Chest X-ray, PA view. Patient: 48 years old, sex F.
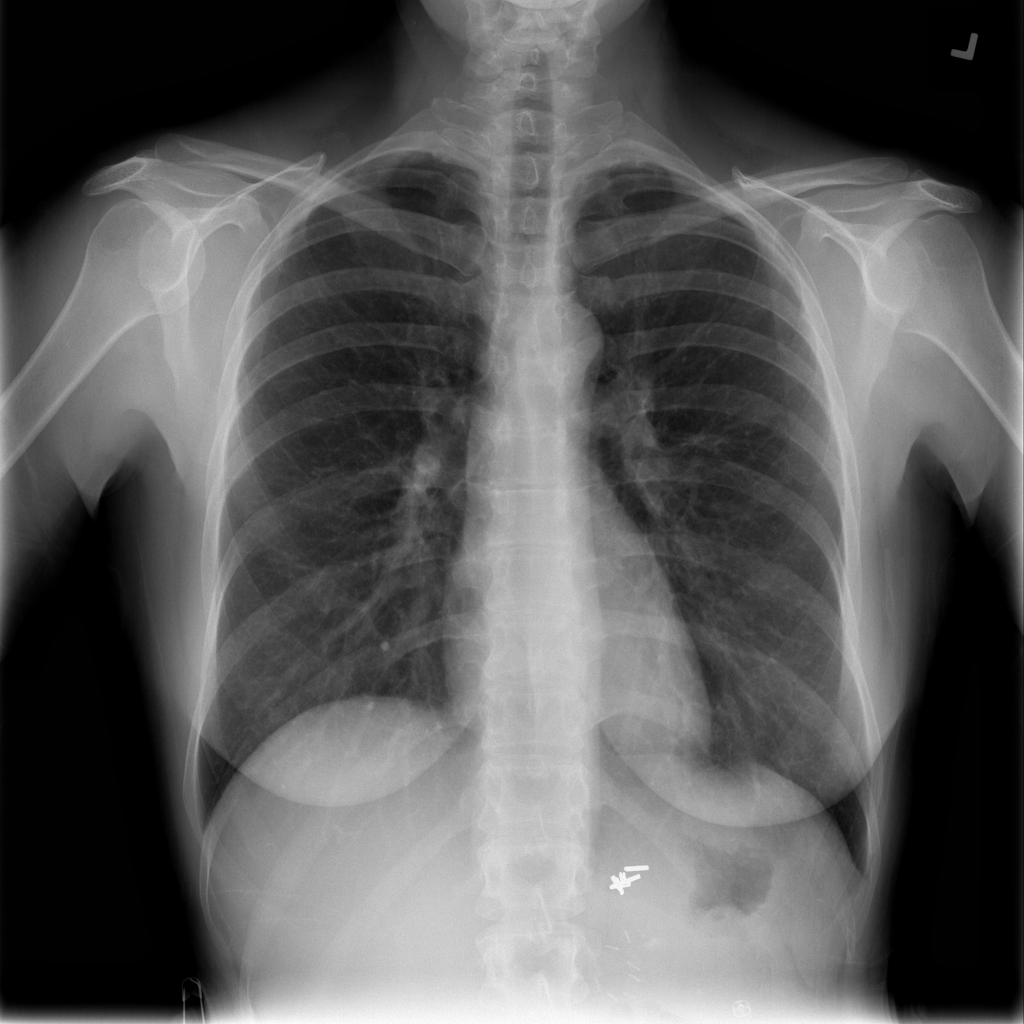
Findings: No Finding